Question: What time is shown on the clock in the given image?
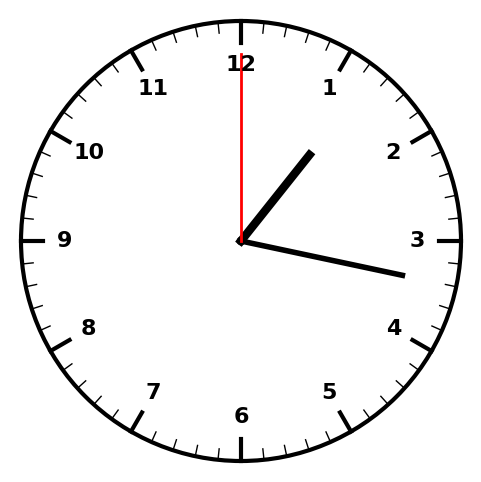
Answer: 01:17:00